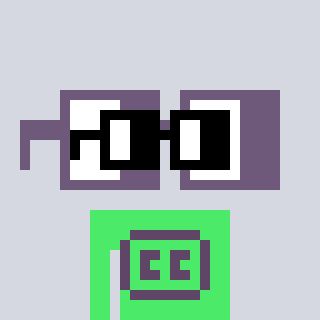
a pixel art character with square black glasses, a glasses-shaped head and a teal-colored body on a cool background